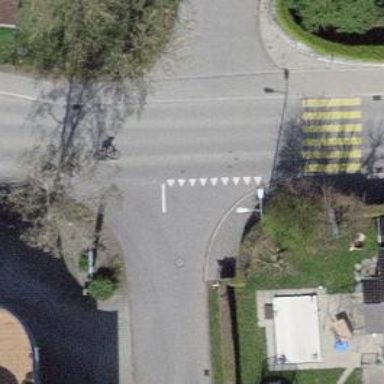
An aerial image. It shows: Asphalt road in residential area.